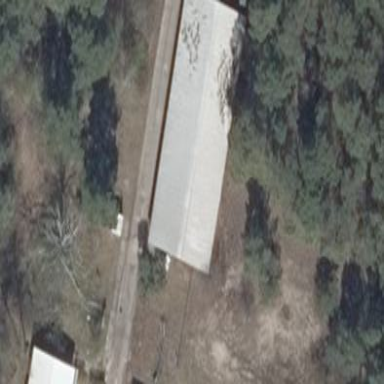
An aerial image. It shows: Gabled farm auxiliary building with grey roof. The roof is oriented along the structure.